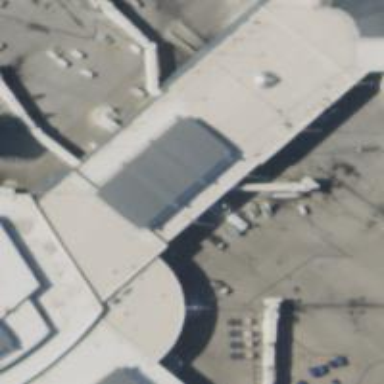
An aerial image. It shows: Airport gate.